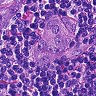
Metastatic tissue present: yes